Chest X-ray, PA view. Patient: 28 years old, sex F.
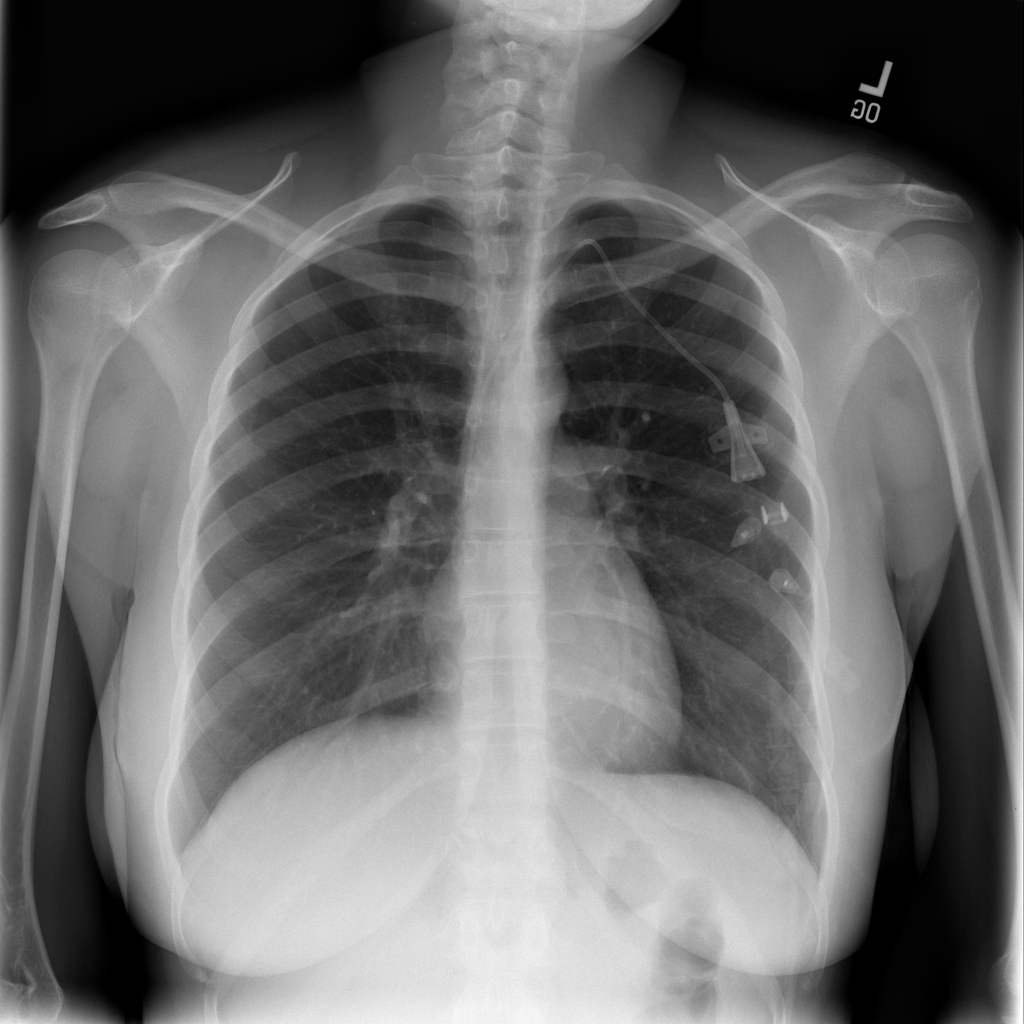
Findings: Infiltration